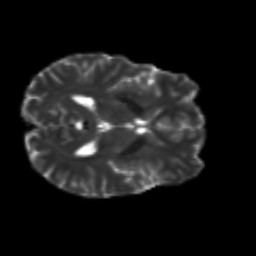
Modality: T2w
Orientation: axial
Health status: ill
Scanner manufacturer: siemens
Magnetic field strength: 3 T
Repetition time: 6.7 s
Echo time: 0.1 s